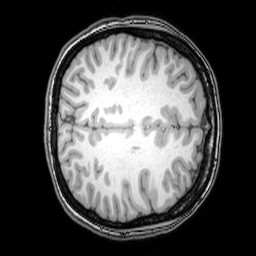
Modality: T1w
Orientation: axial
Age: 21
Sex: female
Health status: healthy
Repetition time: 0.081 s
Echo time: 0.037 s